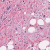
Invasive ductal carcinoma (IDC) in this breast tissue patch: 1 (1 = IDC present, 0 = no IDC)